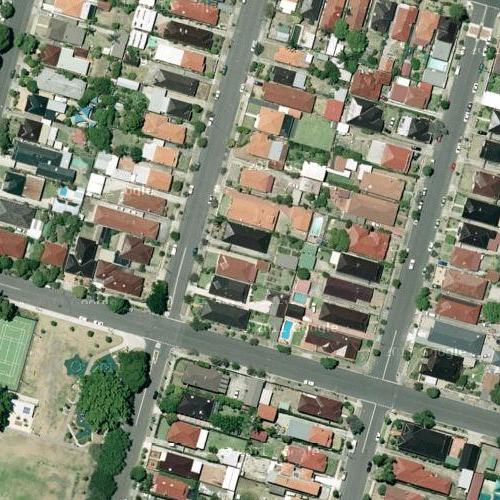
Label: sydney